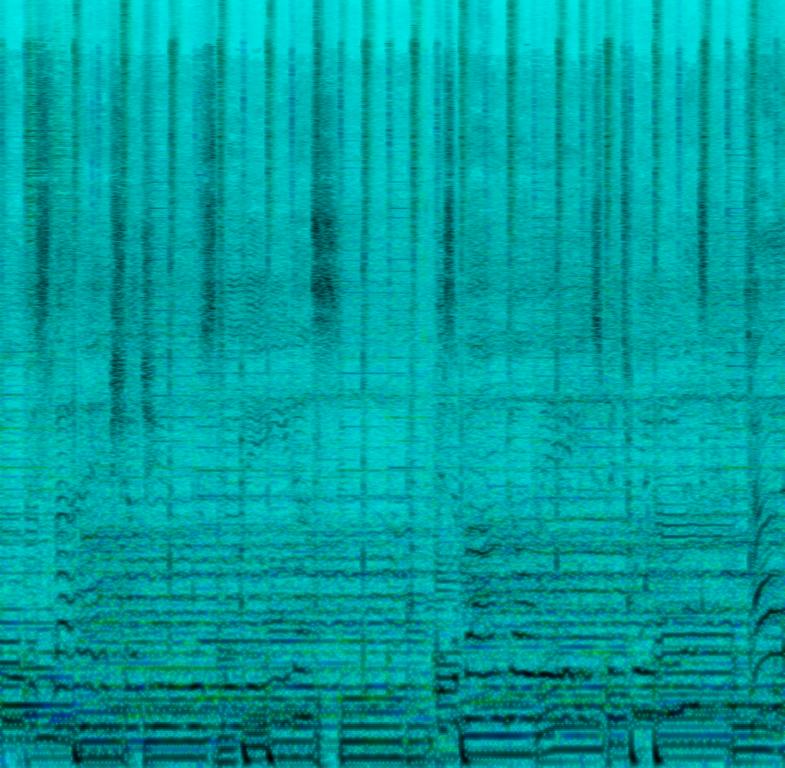
The song features a calm, gentle male vocalist. It feels like a soft pop ballad, with a slight rock influence. There's an electric guitar arpeggio, bongo drums, and a prominent bassline. The song feels like it would be suitable as a loving dedication to someone.